Question: I have the following EF structure:

I want to get name of the every user who attended to a meeting:
'''
using(var ctx = new MyContext())
{
var meeting = (from row in ctx.Meetings.Include("MeetingMessages").Include("MeetingUsers")
where row.mId == 1
select row).FirstOrDefault();
foreach(var meetingUser in meeting.MeetingUsers)
{
MessageBox.Show(meetingUser.User.Name); //<== exception
}
}
'''
I'm getting 'NullReferenceException' in 'meetingUser.User.Name' line because 'meetingUser.User' instance is null. I can't add any '.Include()' to 'Meeting' because there are no relations in between. Is there a way to load it without doing 'meetingUser.UserReference.Load()' in foreach?
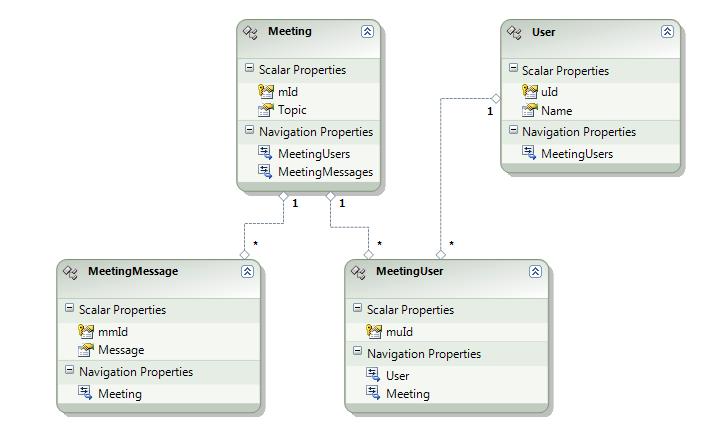
Answer: One way is to project:
'''
using(var ctx = new MyContext())
{
var meeting = (from row in ctx.Meetings
where row.mId == 1
select new
{
Meeting = row,
MeetingUsers = row.MeetingUsers,
Users = from u in row.MeetingUsers
select u.User
}).First();
foreach(var meetingUser in meeting.MeetingUsers)
{
MessageBox.Show(meetingUser.User.Name); //<== exception
}
}
'''